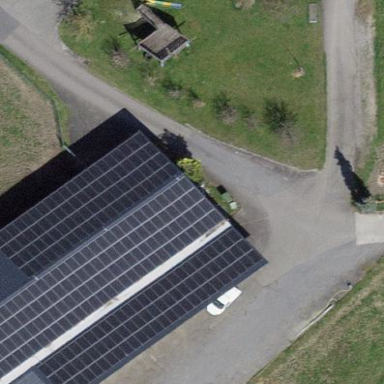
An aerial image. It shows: Solar photovoltaic panel generator.